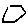
Label: hexagon